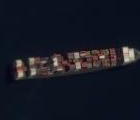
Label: Container_ship